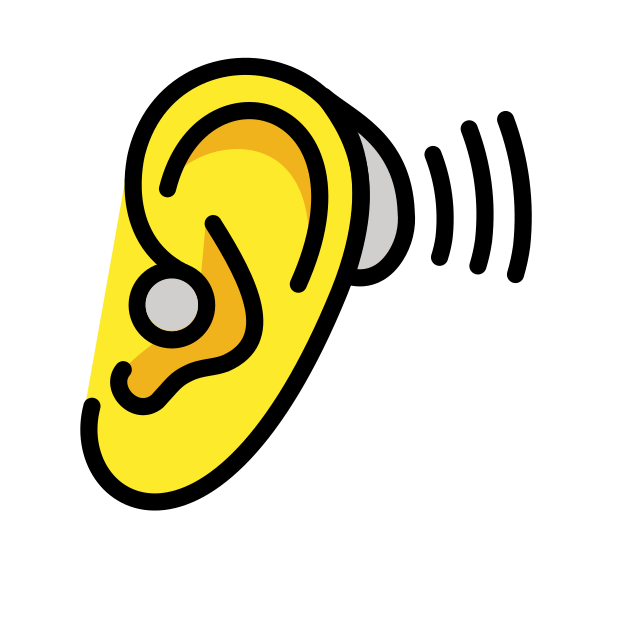
Emoji: 🦻
Name: ear with hearing aid
Unicode: 0x1f9bb